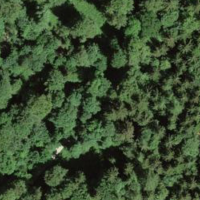
EUNIS habitat code: 44
Species observed at this site:
Luzula sylvatica